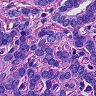
Metastatic tissue present: yes